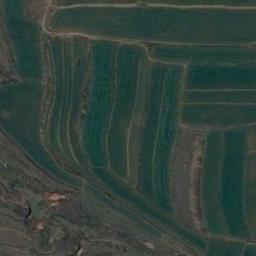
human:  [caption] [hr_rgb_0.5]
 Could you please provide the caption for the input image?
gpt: A large layer of brown and green mixed terraces .

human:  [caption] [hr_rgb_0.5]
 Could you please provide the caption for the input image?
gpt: There are bare and green terrace .

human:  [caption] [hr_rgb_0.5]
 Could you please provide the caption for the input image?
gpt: There are many plants on the terrace .

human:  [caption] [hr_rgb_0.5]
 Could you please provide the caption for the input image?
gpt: There are two houses with orange roofs by the terraces .

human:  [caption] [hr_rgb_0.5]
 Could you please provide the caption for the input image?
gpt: There are many green terraces arranged neatly .